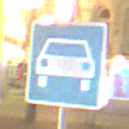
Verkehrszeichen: Kraftfahrstrasse
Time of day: Night
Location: Outdoor (Urban)
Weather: Clear
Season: NotSpecified
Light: Artificial